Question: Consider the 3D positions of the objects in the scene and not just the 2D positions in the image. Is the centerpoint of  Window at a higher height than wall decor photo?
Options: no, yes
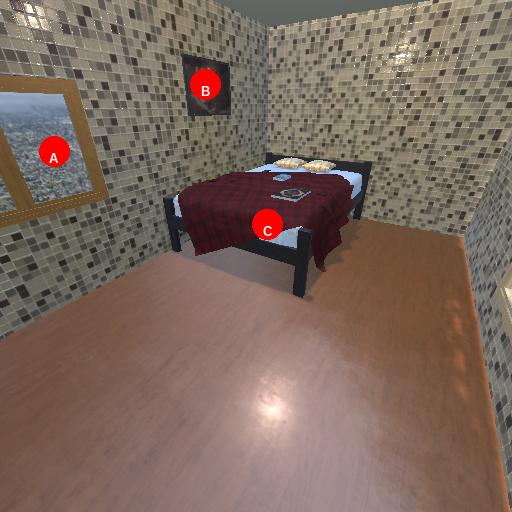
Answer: no